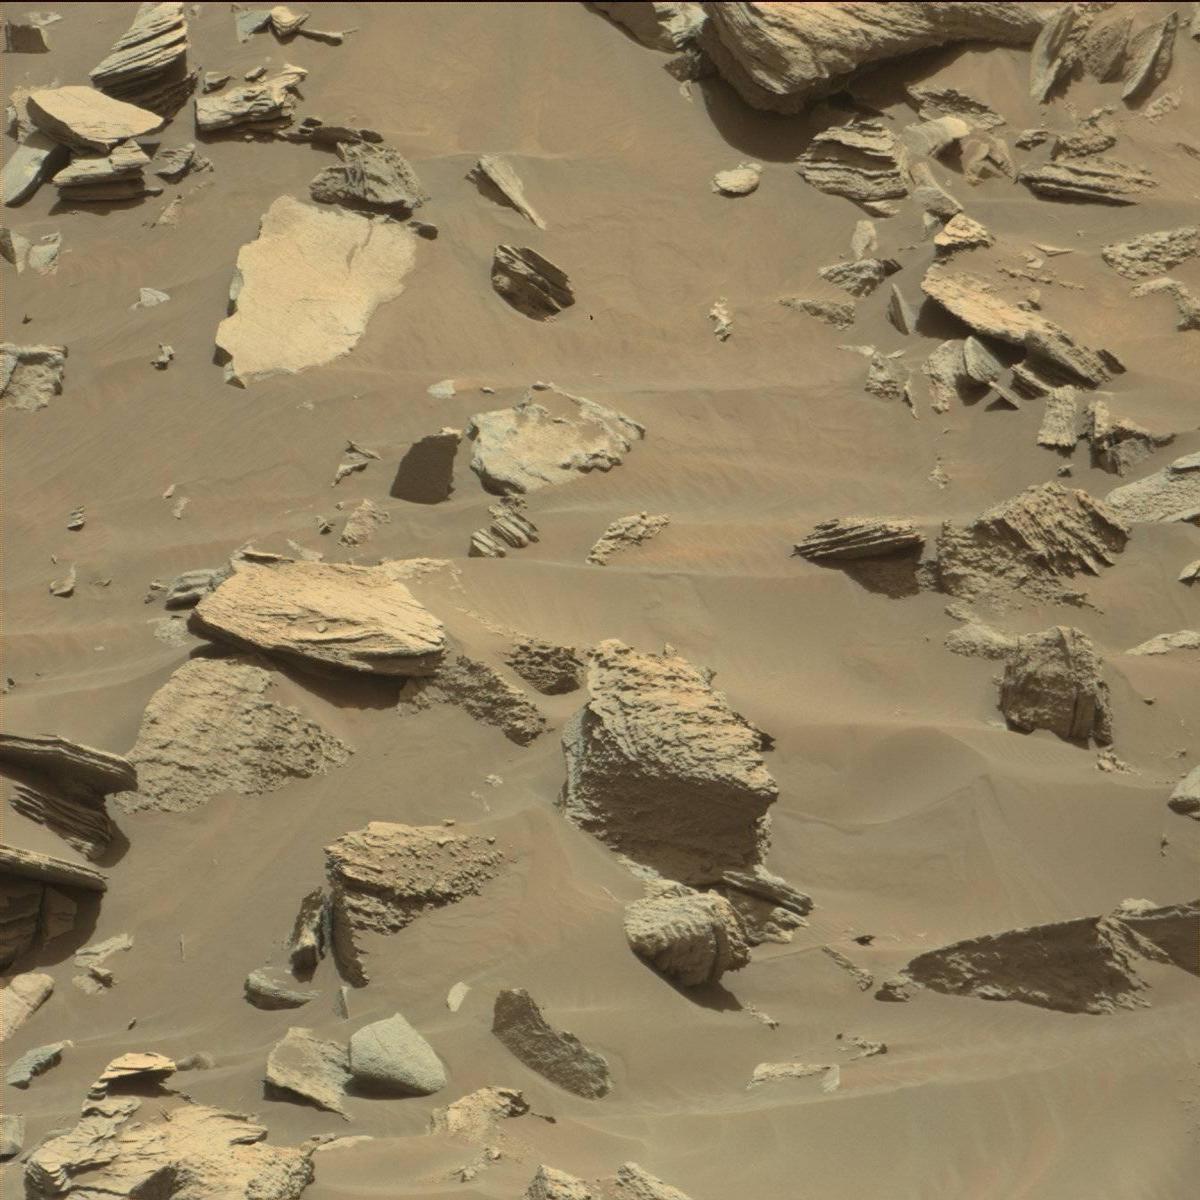
Terrain classes present: Bedrock, Rock, Sand / Soil